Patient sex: M
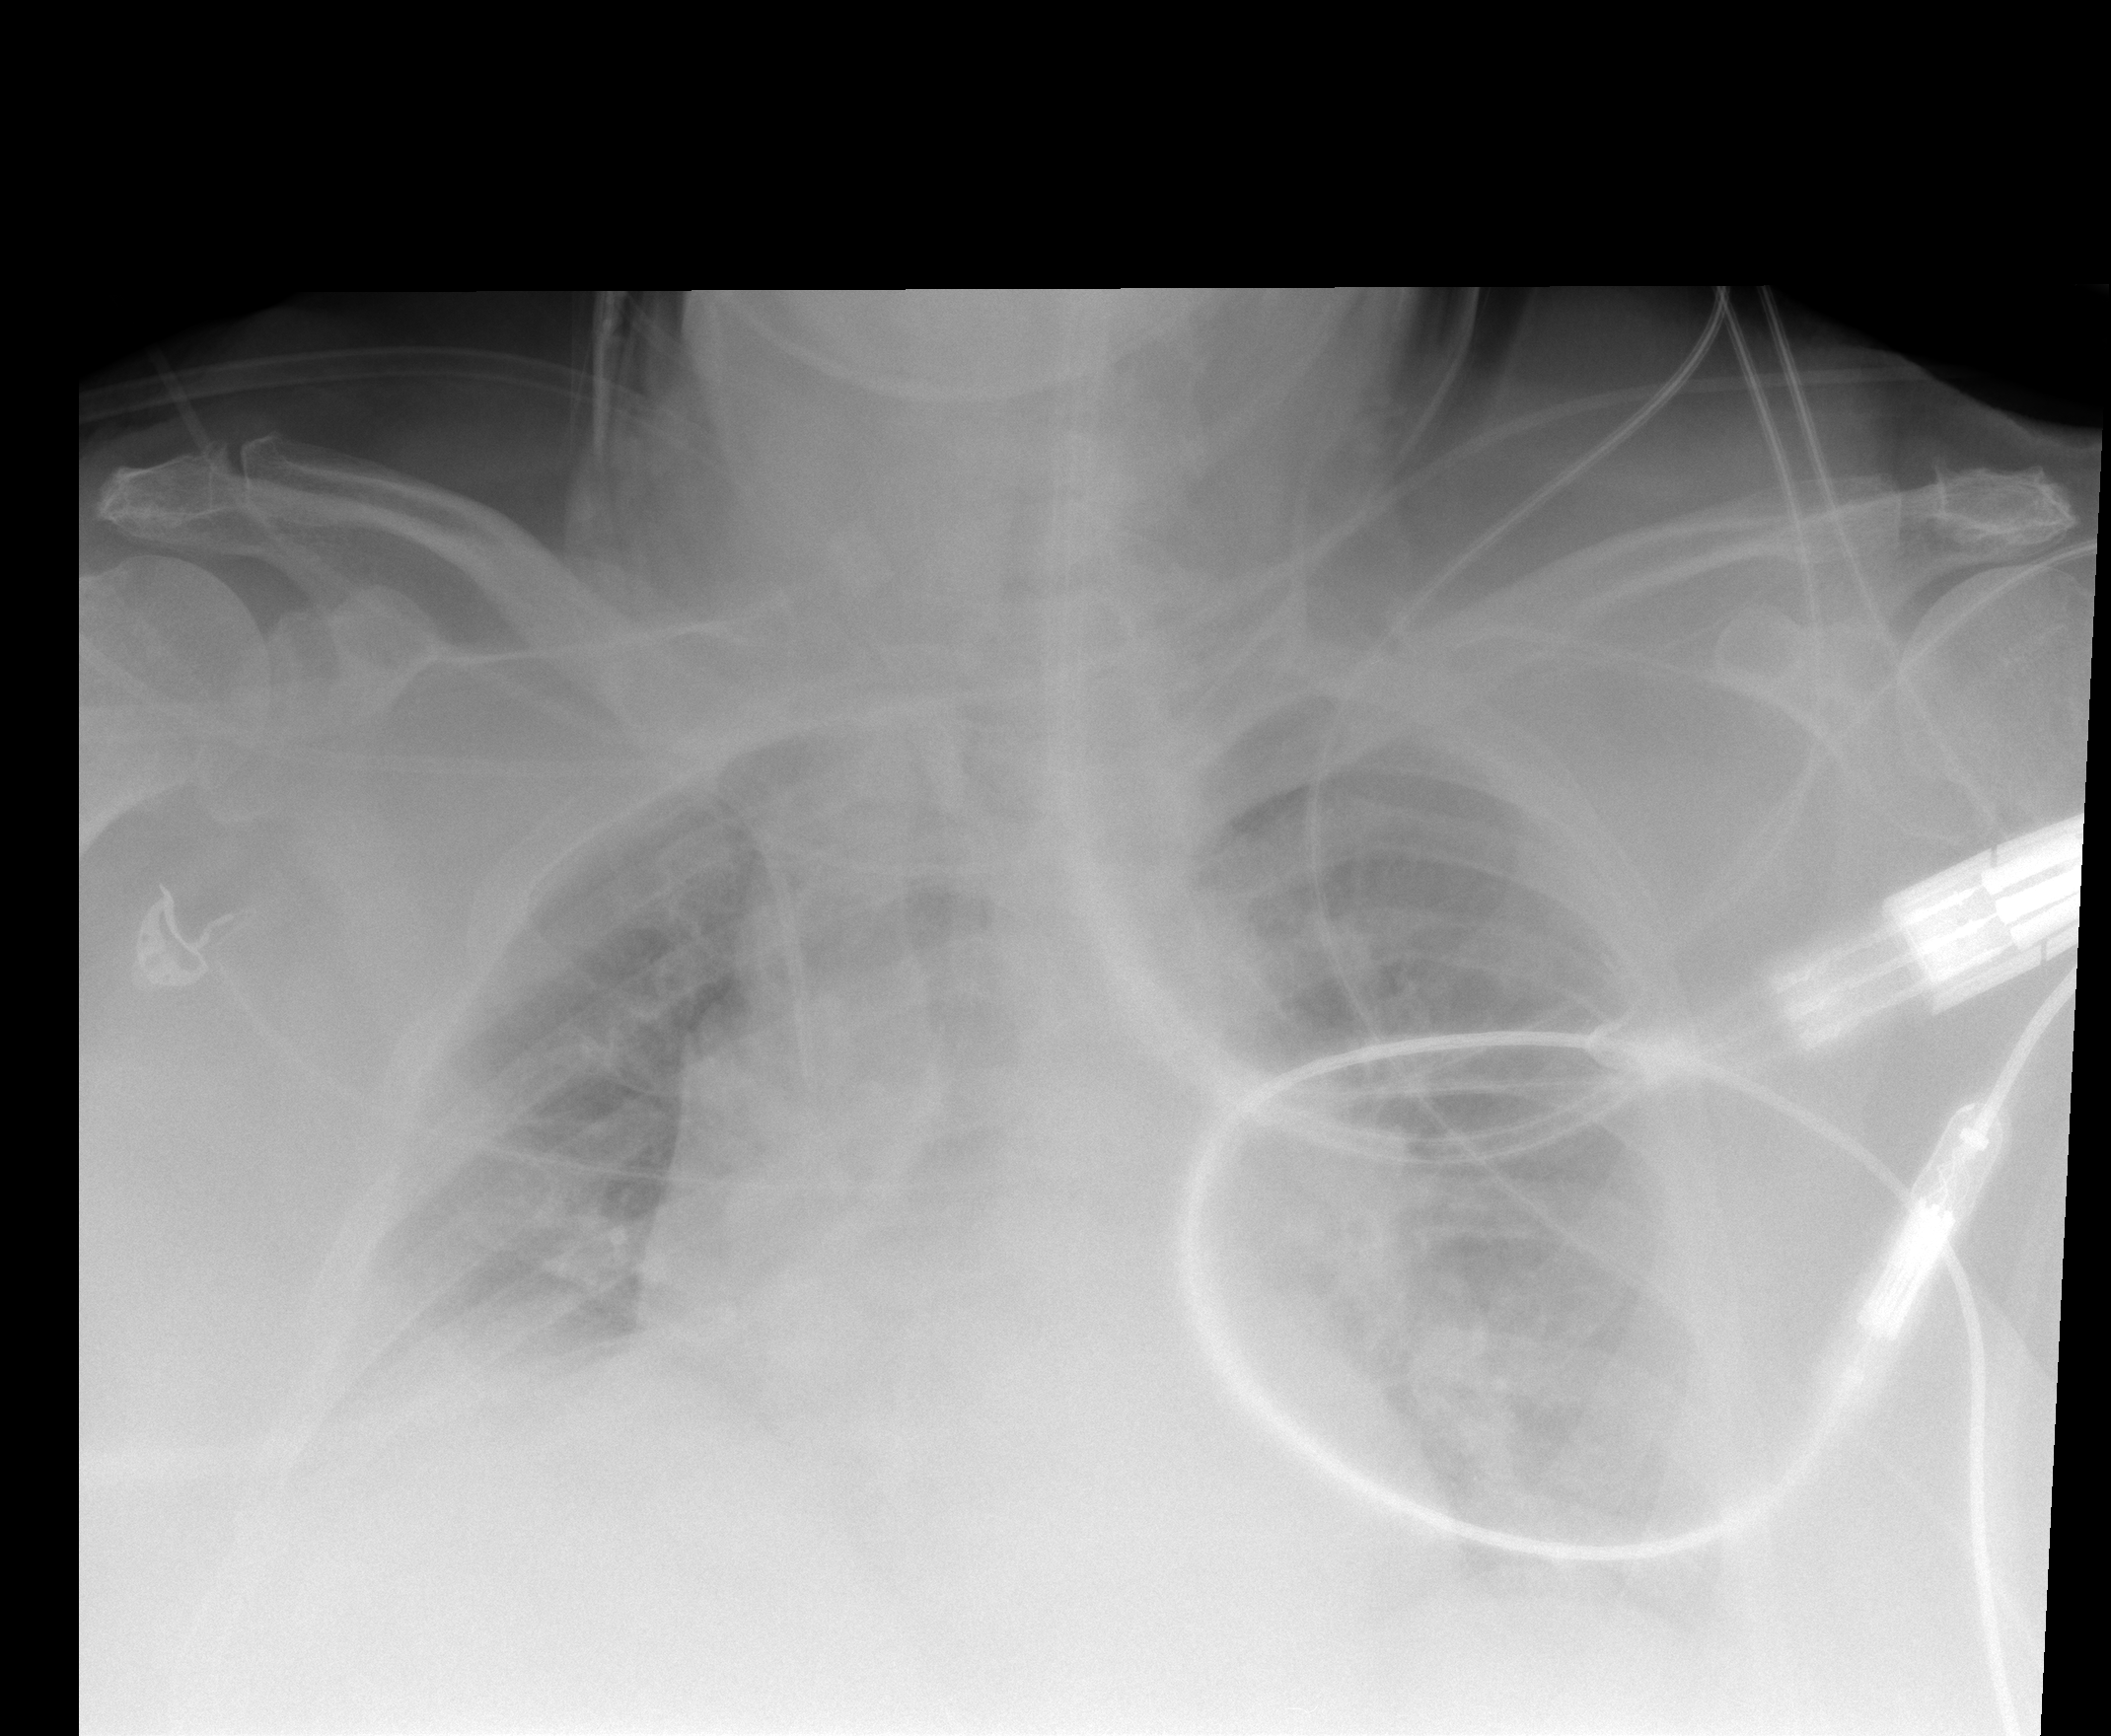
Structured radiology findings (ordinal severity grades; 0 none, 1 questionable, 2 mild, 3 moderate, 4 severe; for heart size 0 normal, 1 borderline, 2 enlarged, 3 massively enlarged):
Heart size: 0
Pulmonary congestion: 0
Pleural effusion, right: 1
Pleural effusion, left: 1
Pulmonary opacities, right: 0
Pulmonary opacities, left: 0
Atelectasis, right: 1
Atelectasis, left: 1